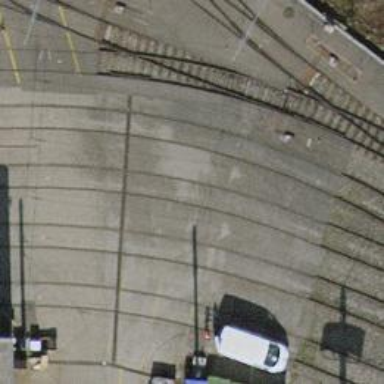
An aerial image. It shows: Light rail yard with one track. The yard is electrified with contact line.